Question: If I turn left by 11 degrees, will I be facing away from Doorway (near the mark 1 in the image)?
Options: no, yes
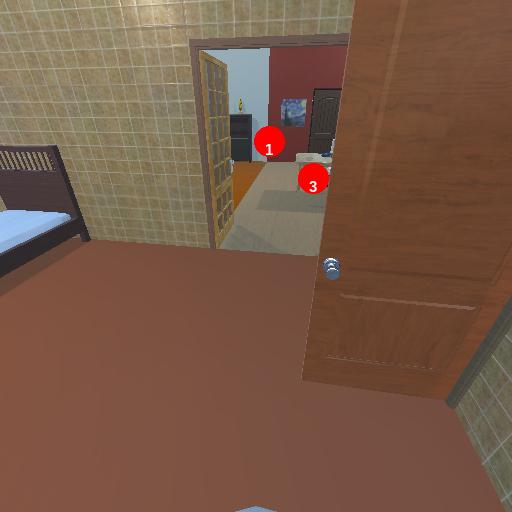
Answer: no